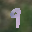
Label: 9